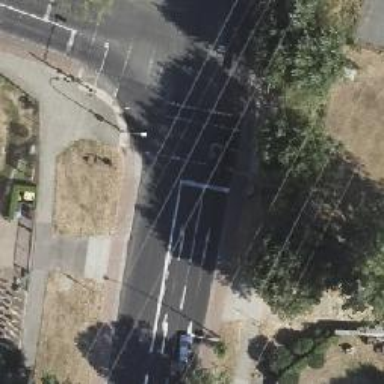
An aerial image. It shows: Road with traffic signals controlling the flow of traffic.